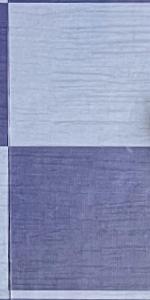
Label: Empty